Field crop: maize
Growth stage: 2
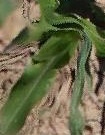
Species: maize